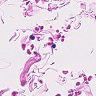
Metastatic tissue present: no